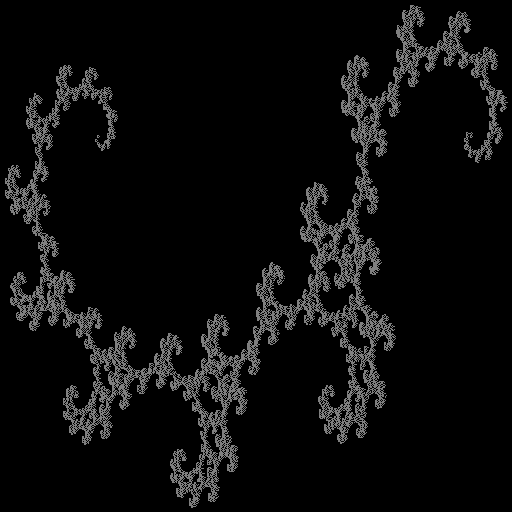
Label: gold_dragon